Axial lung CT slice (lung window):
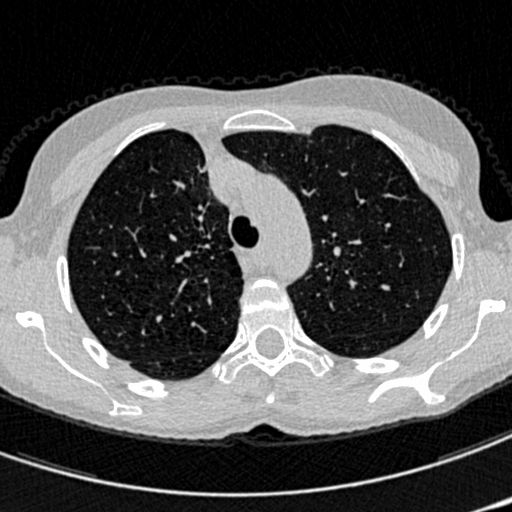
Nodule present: no